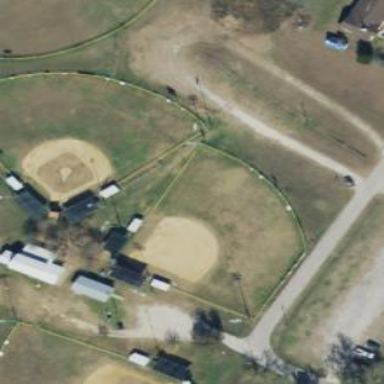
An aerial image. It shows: Baseball pitch for leisure land activities.